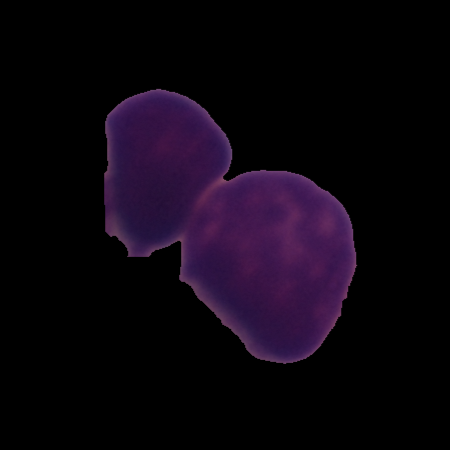
Label: healthy